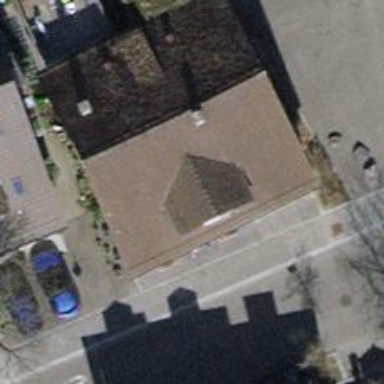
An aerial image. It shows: Convenience shop.